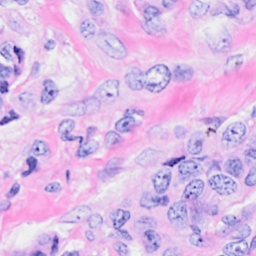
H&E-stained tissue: Breast